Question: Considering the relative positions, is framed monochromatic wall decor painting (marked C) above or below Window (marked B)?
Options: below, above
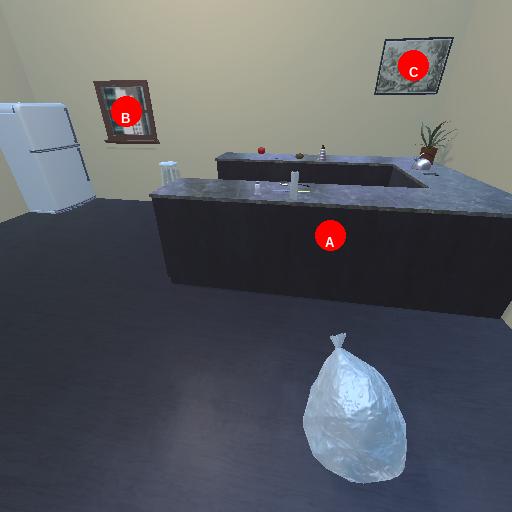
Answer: below